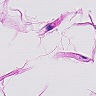
Metastatic tissue present: no